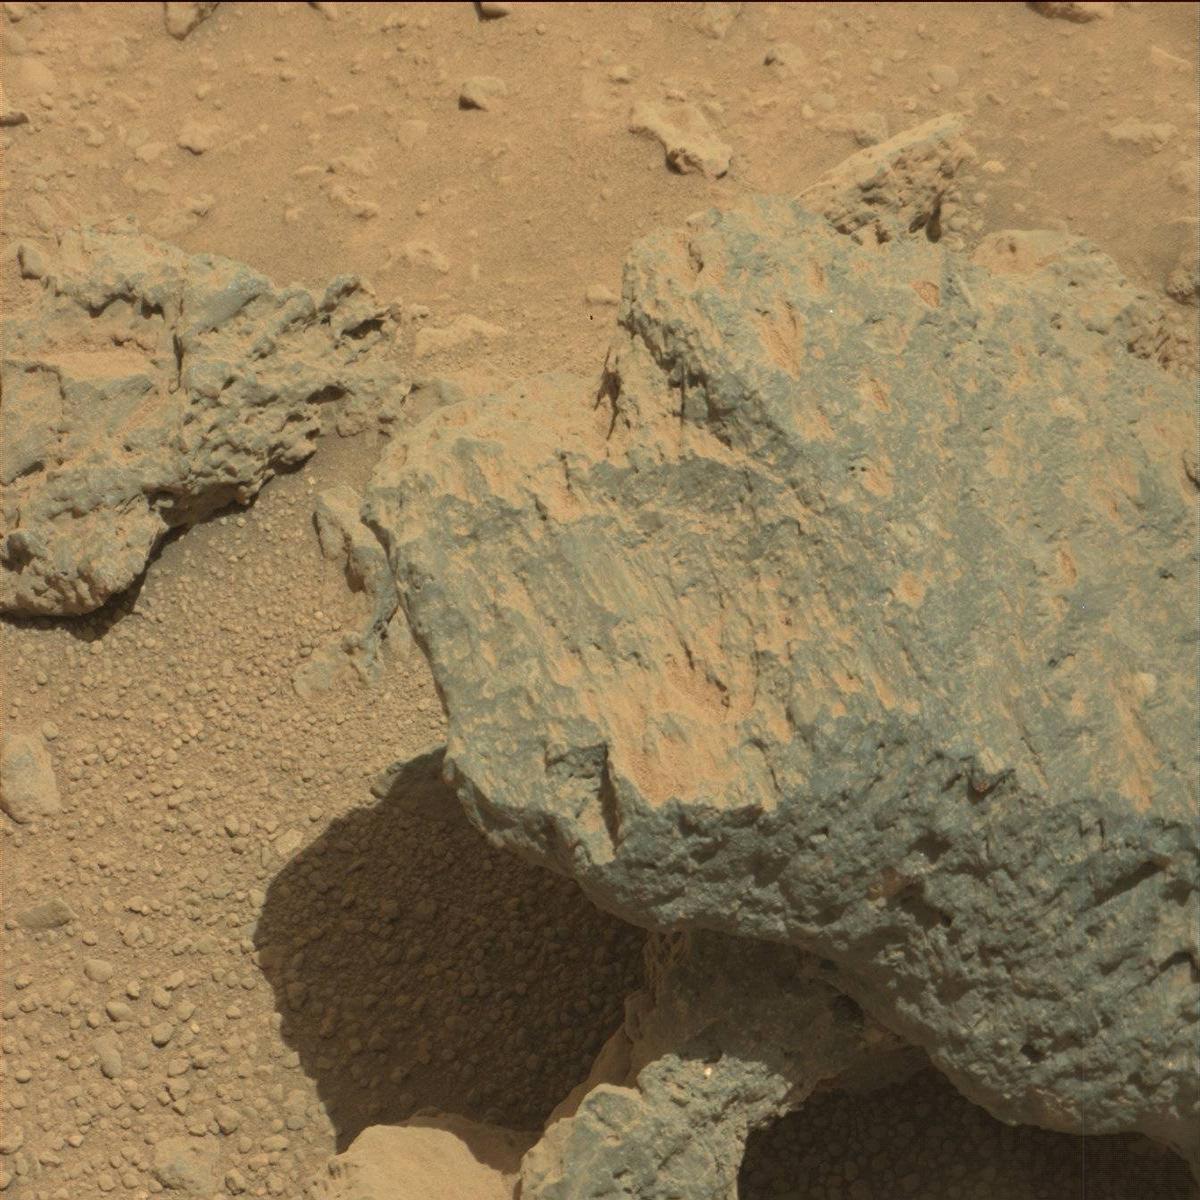
Terrain classes present: Bedrock, Sand / Soil